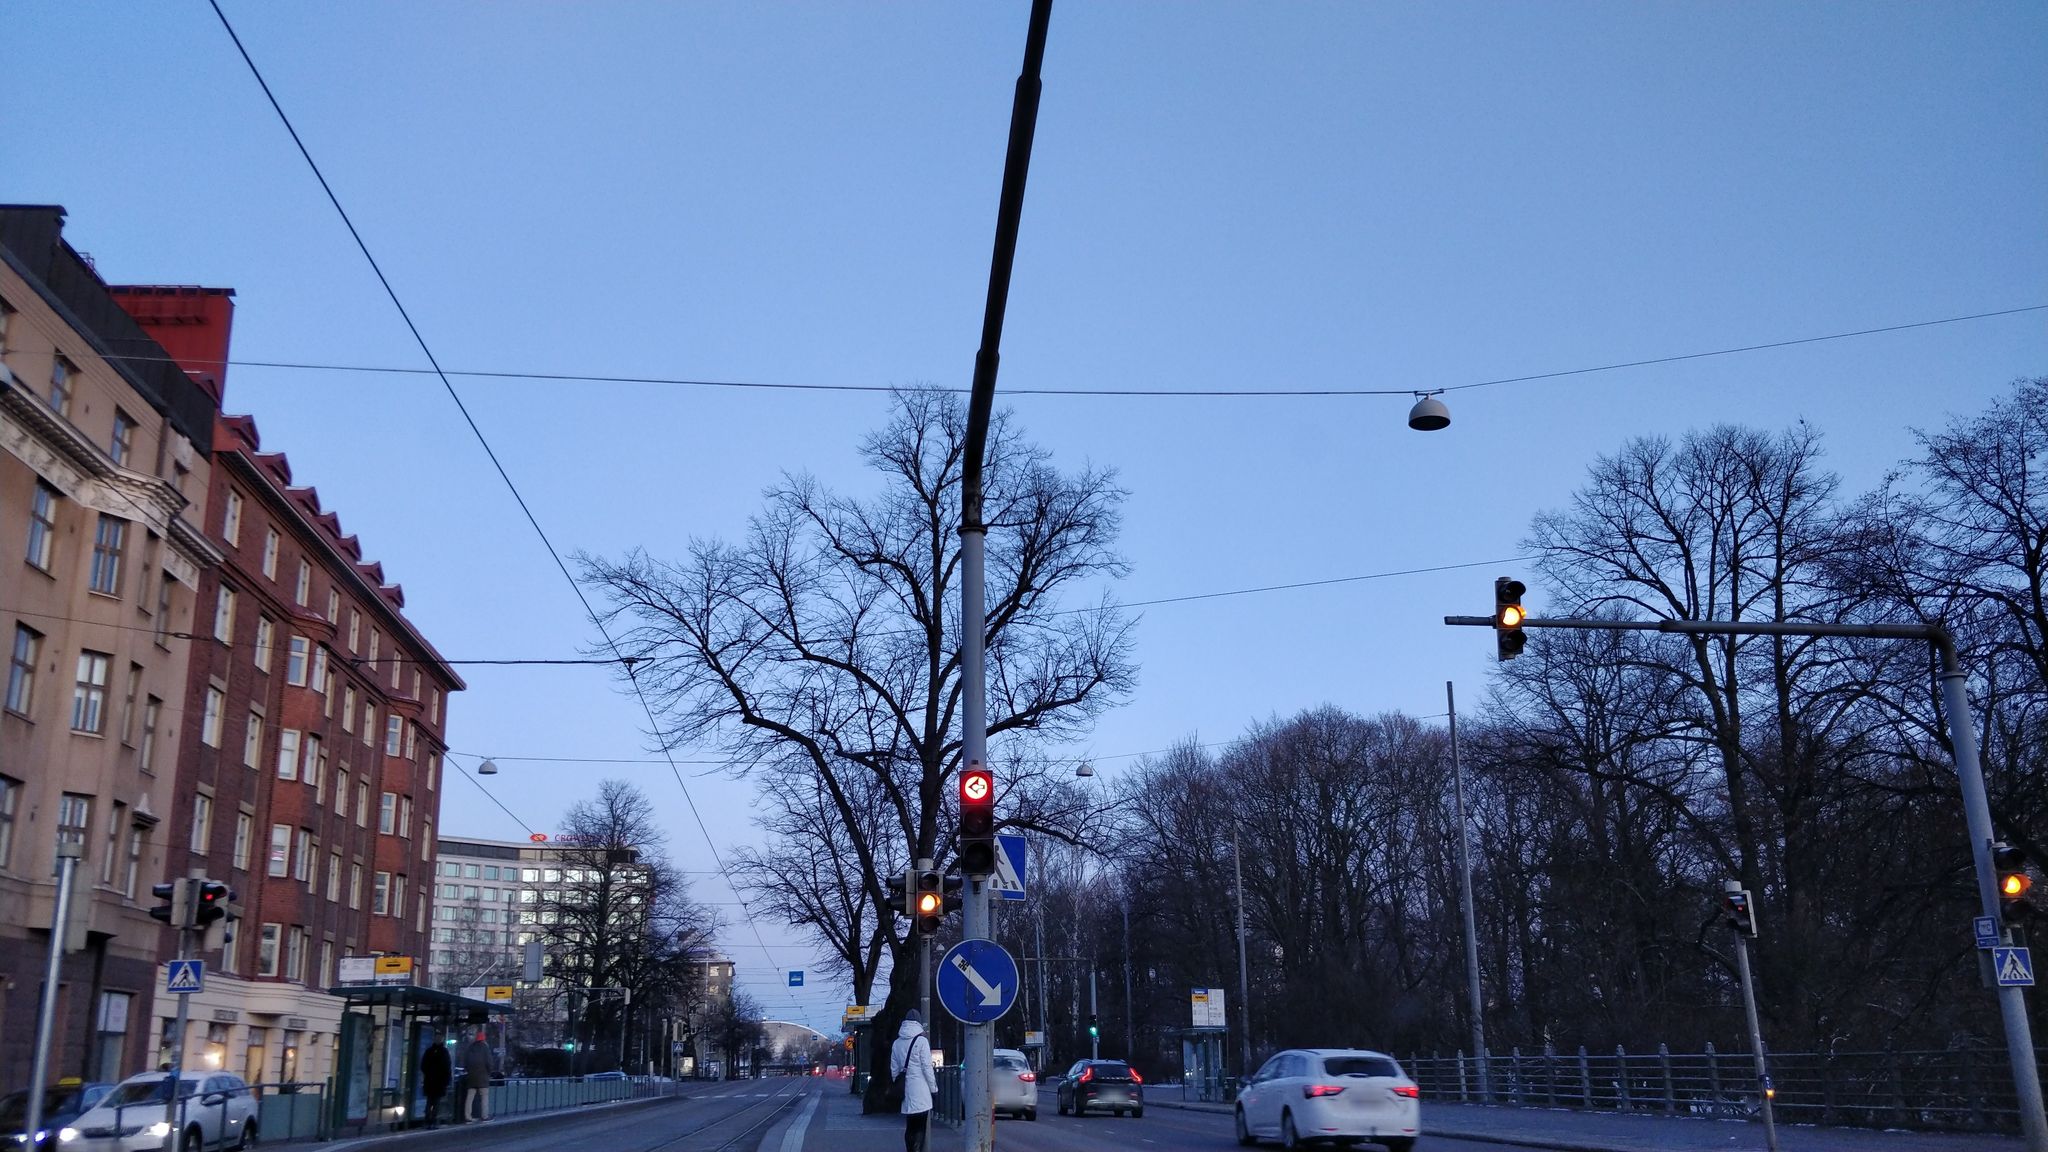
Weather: foggy
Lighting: day
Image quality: good
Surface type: driving surface
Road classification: tertiary
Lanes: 1
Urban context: urban centre
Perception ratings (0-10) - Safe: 0.97, Lively: 7.72, Beautiful: 7.43, Boring: 2.17, Depressing: 6.01, Wealthy: 6.35